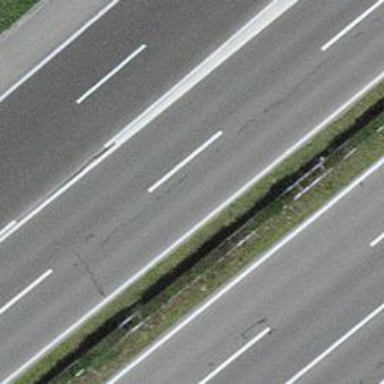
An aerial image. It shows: Asphalt motorway.